Field crop: maize
Growth stage: 2
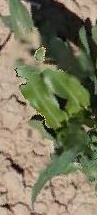
Species: maize